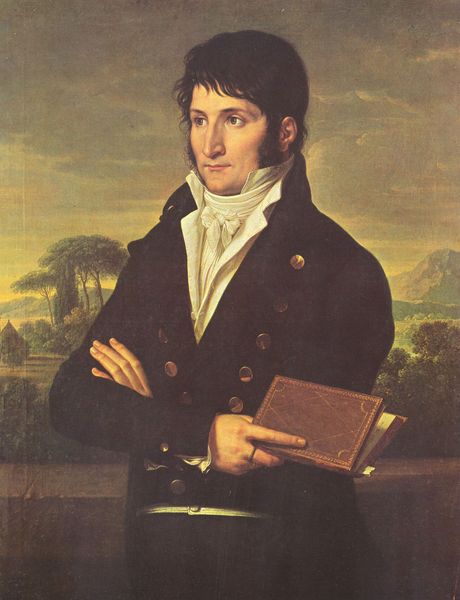
Titel: Porträt des Lucien Bonaparte
Künstler: François Xavier Fabre
Standort: Roma
Institution: Museo Napoleonico
Schlagwörter: baum, berg, blau, dunkel, gemälde, hand, himmel, mann, schatten, weiß, wolken, bäume, fluss, gelb, grün, landschaft, ocker, see, abend, braun, finger, frisur, grau, haar, hell, hintergrund, licht, mund, nase, ohr, profil, schwarz, ausblick, blick, rot, schal, tuch, beige, malerei, schleife, anzug, hemd, jacke, jung, arme, augen, gesicht, kleidung, knoten, kragen, stein, ärmel, bild, bildnis, hände, portrait, porträt, tischbein, öl, horizont, natur, brüstung, fransen, gold, haare, halbfigur, mantel, pose, realismus, blas, kinn, knopf, lippen, schön, vornehm, wald, bewölkt, balkon, terrasse, wangen, ansicht, italien, naturalismus, afrika, berge, fels, gebirge, modern, ausdruck, romantik, balcony, blue, hands, napoleon, oil, white, frack, arm, belt, black, collar, dark, dark hair, face, france, golden, gray, green, hair, nose, old, painting, robe, wall, yellow, krawatte, dichter, ernst, schmal, brauen, halstuch, looking, brown, perspective, stufen, dreiviertelansicht, nachdenklich, knöpfe, sinnierend, dreiviertelprofil, gehrock, kniestück, knopfleiste, revers, weste, ring, masche, exotisch, buch, denken, dreiviertel, bürger, backenbart, denker, leinwand, koteletten, kotletten, tracht, verschränkt, selbstportrait, buchrücken, ledereinband, lesezeichen, wangenknochen, halbprofil, blickrichtung, classic, clouds, klassizismus, man, sky, tree, aristokrat, entschlossen, knopfreihe, viertelprofil, binde, background, ear, folded, head, hill, hills, house, landscape, mountain, mountains, young, atmospheric perspective, germany, trees, boy, costume, eyes, important, male, suit, uniform, leser, gelehrter, light, river, pyramide, reisender, goethe, aufgeschlagen, colar, gaze, look, color, chin, coat, mouth, scarf, buttons, beard, french, revolution, cravat, jacket, gekreuzt, tie, anmutig, reading, victorian, italy, person, dunkelhaarig, human, arms, clothes, vest, historical, history, renaissance, humboldt, terrace, fountain, südlich, akazien, art, detail, ears, thinking, england, english, gothic, read, eye, fingers, classicism, book, waistcoat, lips, kinntuch, grübeln, bonaparte, colour, cheek, friedrich, gentleman, arme verschränkt, bildung, empire, neoclassical, kottletten, clothing, fashion, goldlicht, bible, gesture, forehead, shirt, standing, lord, haarschnitt, bow, vagina, belesen, left, button, kotteletten, frak, scholar, bowtie, napoleon bonaparte, blick in die ferne, serious, white collar, historic, body language, pensive, mauer, posture, entschieden, bookmark, david, half profil, handsome, sideburn, sideburns, leather, napoleonic, general, thoughtfull, aristocrat, 1800, 19th century, reader, aufgeschlagenes buch, 18th century, portrait of a man, man in landscape, brows, mensch, hand#, index finger, ascott, short hair, windowsill, diary, navy, melancholic, pondering, arms crossed, poses, brfaun, dude, ascot, white shirt, eyhes, mouthe, selbstportrat, göthezeit, collars, artistic, ston, outdoor, well-dressed, kips, mascherl, überkreuzte arme, frock, mutton chops, cravatte, folded arms, black coat, grene, double breasted, francew, brooding, taylor, genrela, zachary taylor, zachary, gloomy sky, homo-sapien, überschränkte arme, weißes unterhemd, black frock, black cot, holding book, finmgers, stimmeung, knöpe, imoortant